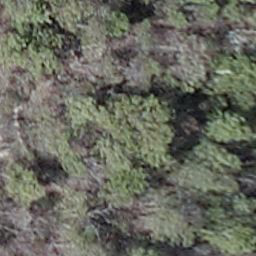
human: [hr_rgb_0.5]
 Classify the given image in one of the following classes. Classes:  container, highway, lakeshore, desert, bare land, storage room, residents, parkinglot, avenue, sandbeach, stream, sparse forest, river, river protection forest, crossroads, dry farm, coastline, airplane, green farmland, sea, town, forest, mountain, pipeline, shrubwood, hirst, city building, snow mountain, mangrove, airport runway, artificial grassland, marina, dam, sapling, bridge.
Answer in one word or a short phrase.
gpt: shrubwood